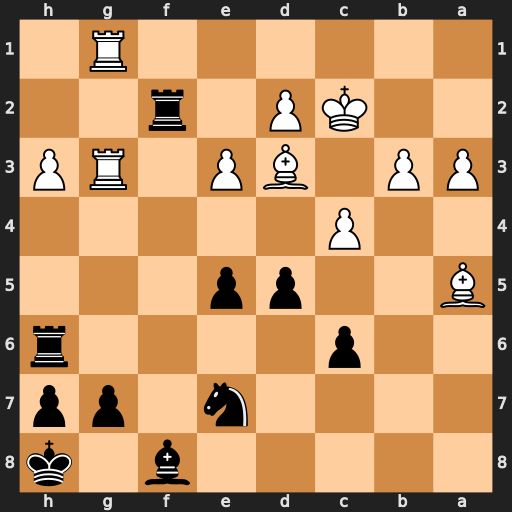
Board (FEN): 5b1k/4n1pp/2p4r/B2pp3/2P5/PP1BP1RP/2KP1r2/6R1
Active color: b
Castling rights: -
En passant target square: -
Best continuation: e4 Bxe4 dxe4